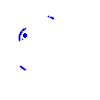
Particle: kaon